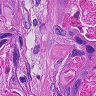
Metastatic tissue present: yes